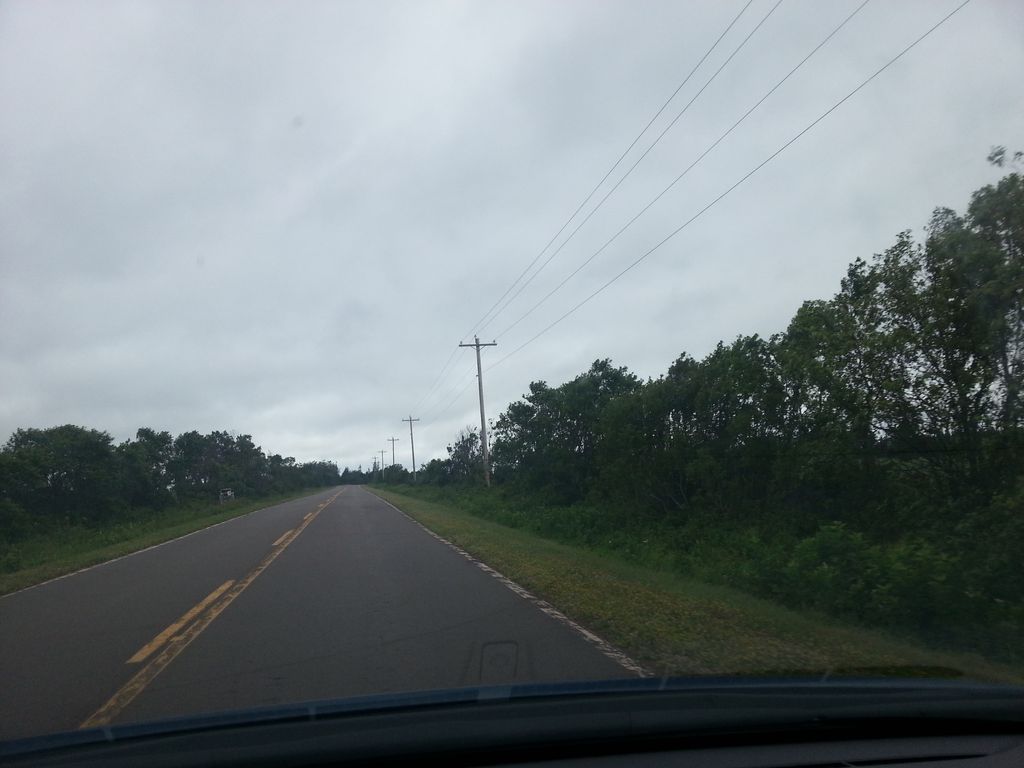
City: charlottetown